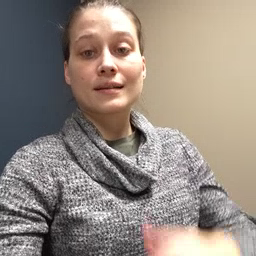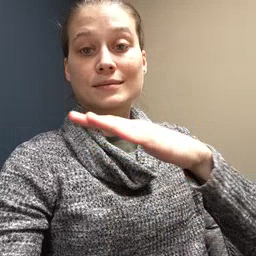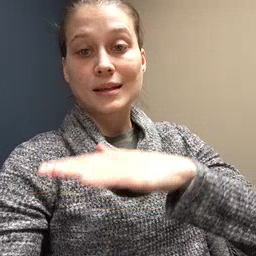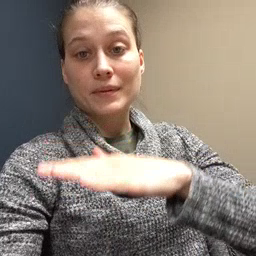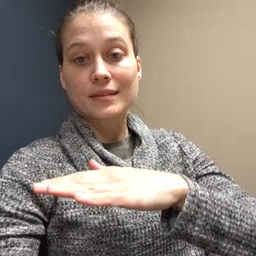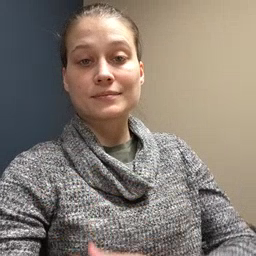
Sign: table